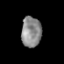
Tissue: prostate
Cell type: T cells
Senescence score: 0.3333
Nuclear area (px): 598
Mean DAPI intensity: 137.957